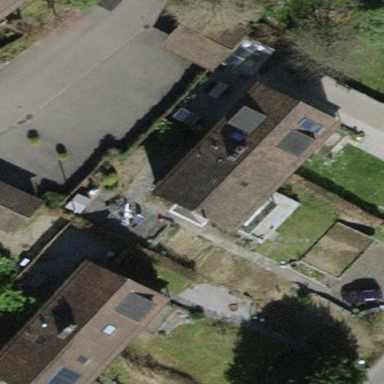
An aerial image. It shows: Semidetached house with tiled roof.